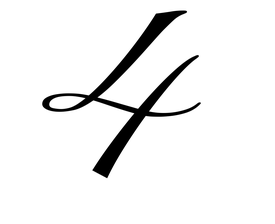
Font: PinyonScript-Regular